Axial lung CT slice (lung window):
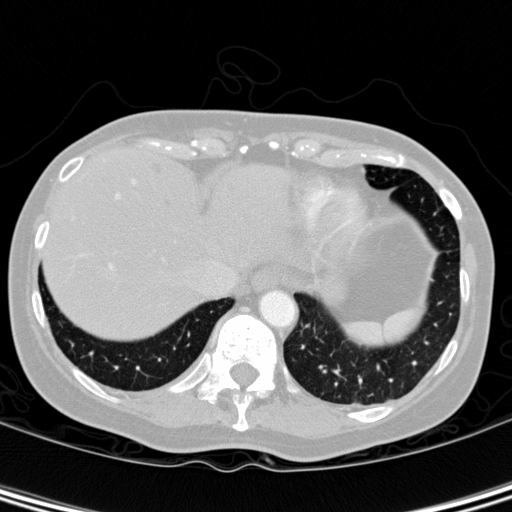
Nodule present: no